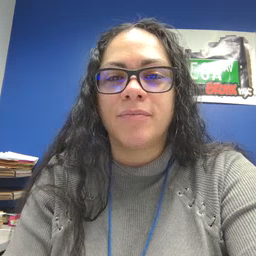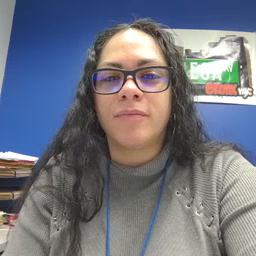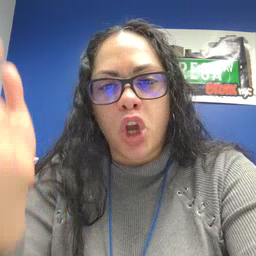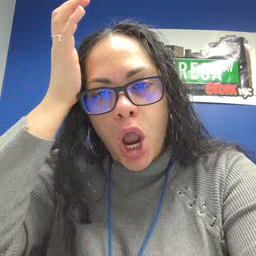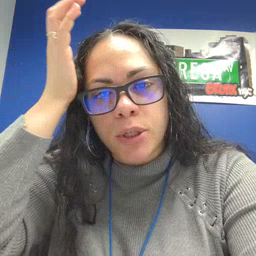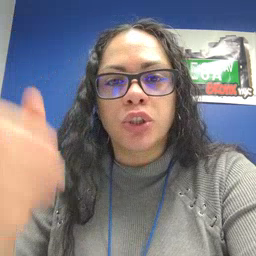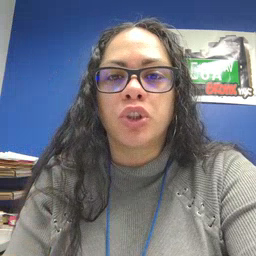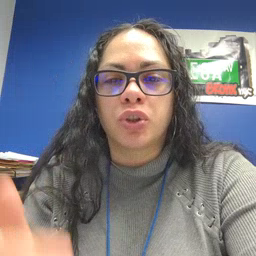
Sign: garbage